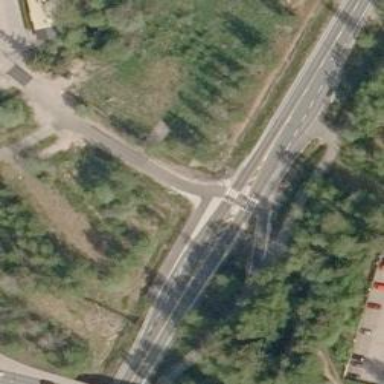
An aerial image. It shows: Asphalt cycleway.